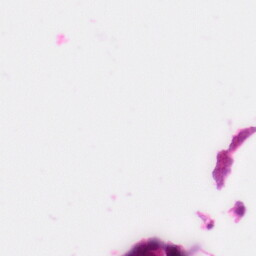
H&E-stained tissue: Colon